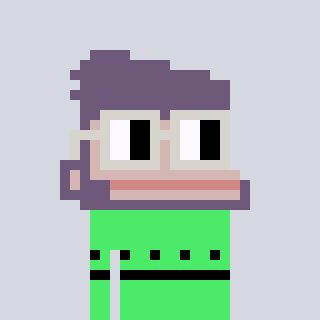
a pixel art character with square light gray glasses, a ape-shaped head and a teal-colored body on a cool background